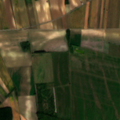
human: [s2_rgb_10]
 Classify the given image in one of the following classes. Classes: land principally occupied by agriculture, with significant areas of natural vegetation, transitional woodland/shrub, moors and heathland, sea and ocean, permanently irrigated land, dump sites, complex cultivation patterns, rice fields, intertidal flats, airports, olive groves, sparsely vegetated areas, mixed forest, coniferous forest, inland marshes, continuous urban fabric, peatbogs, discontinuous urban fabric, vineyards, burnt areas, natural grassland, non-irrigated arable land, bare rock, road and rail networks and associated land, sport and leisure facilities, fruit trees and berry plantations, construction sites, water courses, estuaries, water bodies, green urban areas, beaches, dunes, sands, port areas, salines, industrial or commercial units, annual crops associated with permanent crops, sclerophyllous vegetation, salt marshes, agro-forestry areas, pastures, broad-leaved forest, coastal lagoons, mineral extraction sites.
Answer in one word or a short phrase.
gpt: non-irrigated arable land, vineyards, land principally occupied by agriculture, with significant areas of natural vegetation, broad-leaved forest